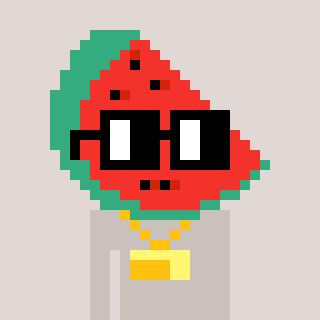
a pixel art character with square black glasses, a watermelon-shaped head and a foggrey-colored body on a warm background